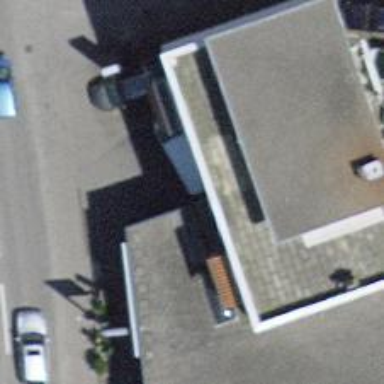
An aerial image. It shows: Fuel station.